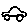
Label: car